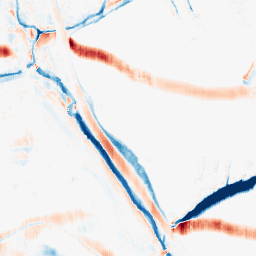
Category: morphological
Decomposition family: morphological_rect
Decomposition parameters: operation: average
width: 5
height: 20
Upsampling method: lanczos
Upsampling parameters: scale: 8
Upsampling scale: 8